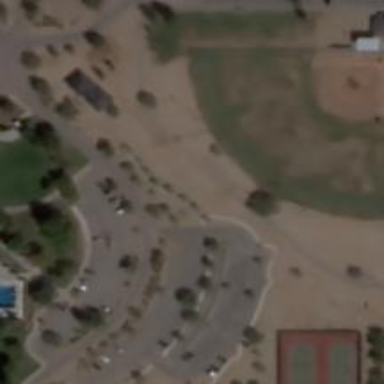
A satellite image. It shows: Softball pitch for leisure land activities.